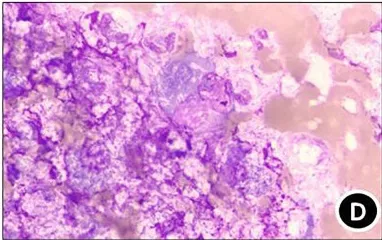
Chest computed tomography (CT) and cytological examination. (D) Rash imprint showing approximately 18% of suspected Langerhans tissue cells, with abundant cytoplasm filled with small grayish-purple particles. The nucleoli are circular or irregular in shape, and the cytoplasm is thick and loose.
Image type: pathology (immunostaining)